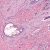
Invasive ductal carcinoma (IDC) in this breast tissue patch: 1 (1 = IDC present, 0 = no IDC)